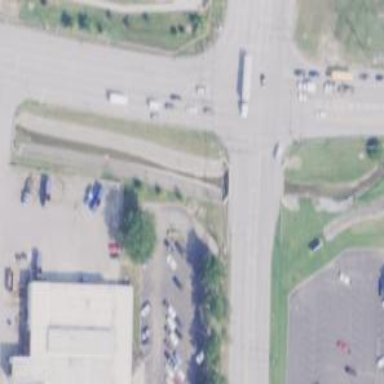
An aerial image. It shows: Tertiary road.